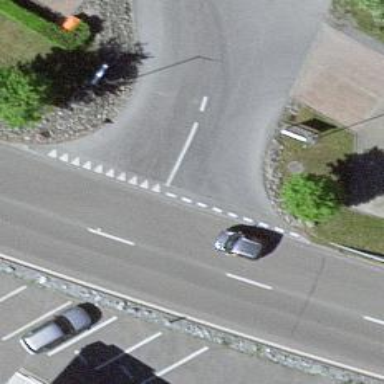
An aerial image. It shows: Road with "give way" sign.